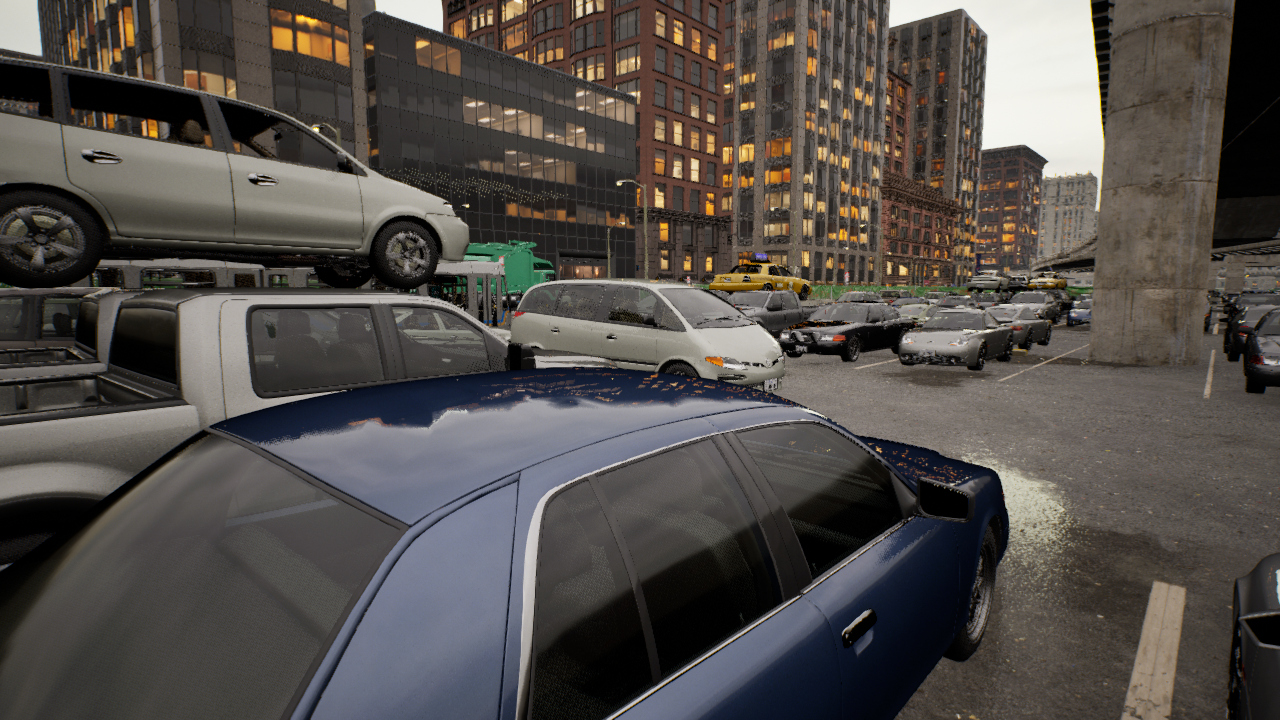
Venue: arterial
Lighting: golden hour
Vehicle rig: minivan